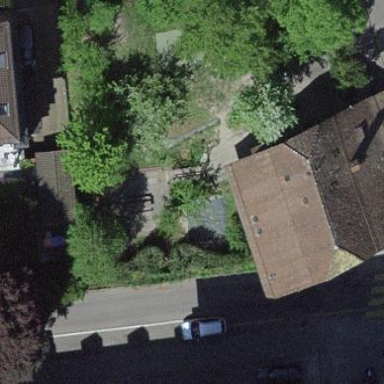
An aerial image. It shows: Historic building with half-hipped roof shape.